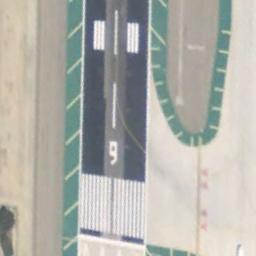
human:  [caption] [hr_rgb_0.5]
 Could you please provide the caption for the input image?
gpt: Next to the runway is a green stripy oval sign with a yellow short line  There is a white '9' and a short line sign on the runway .

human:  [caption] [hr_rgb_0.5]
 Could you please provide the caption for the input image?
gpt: There are vertical lines and Numbers on the runway .

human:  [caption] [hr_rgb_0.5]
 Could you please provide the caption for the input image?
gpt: The runway is on the bare land .

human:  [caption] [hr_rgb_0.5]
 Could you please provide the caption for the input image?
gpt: The runway has a threshold marking and two touchdown zone markings and the designation marking is 9 .

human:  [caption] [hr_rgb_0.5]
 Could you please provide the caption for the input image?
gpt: There are some green buffer area beside the runway with white marks .